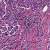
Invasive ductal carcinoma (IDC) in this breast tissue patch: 0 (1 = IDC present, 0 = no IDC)